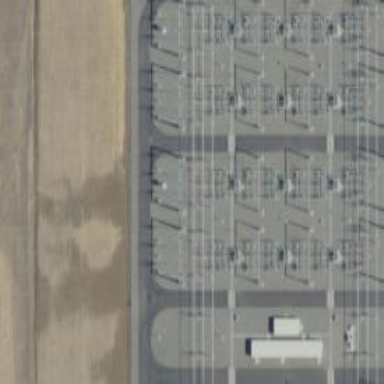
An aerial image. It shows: Switch used for power control.